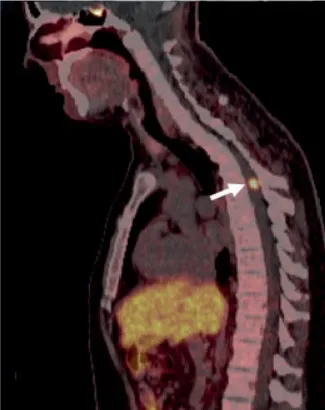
Sagittal PET/CT Gallium 68 Dotatatedemonstrate avid uptake of the lesion (arrow).
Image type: radiology (pet)